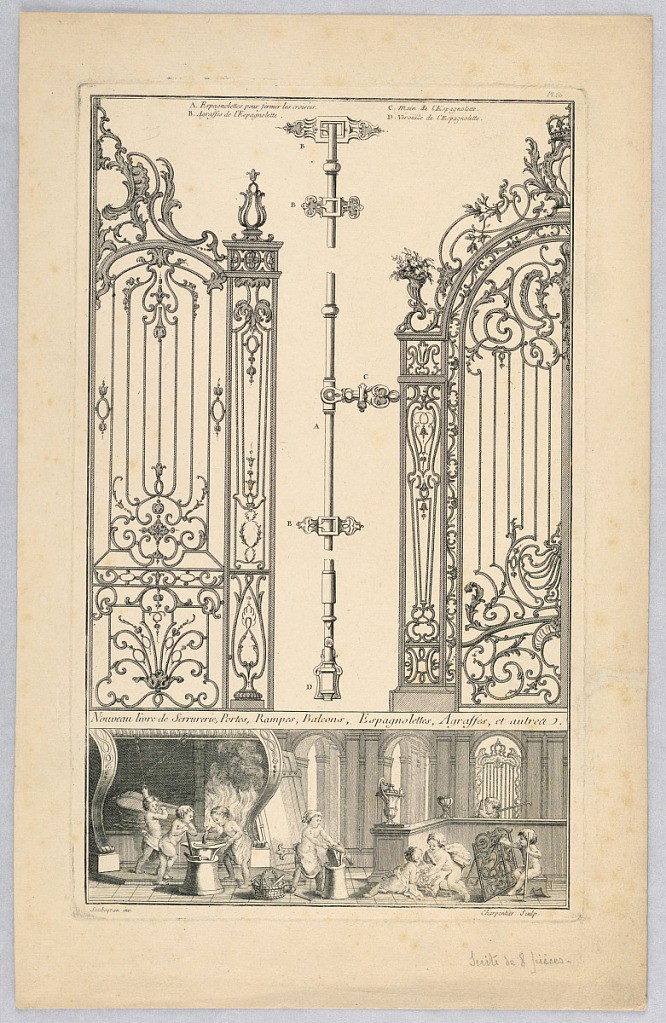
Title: Plate 86 from Nouveau livre de serrurerie (New Book of Locksmith's Designs)
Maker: Pierre Soubeyran, Swiss, 1709 - 1775
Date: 1750–1775
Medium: Engraving on paper
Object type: Print
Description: At center, detail of an espagnolette (locking device) between two ornamental iron gates. Below, a foundry scene enacted by putti.

Inscribed labels:
A)	Espagnolettes por fermer les croisées
B)	Agraffes de l'Espagnolette
C)	Main de l' Espagnolette
D)	Verouils de l' Espagnolette